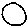
Label: circle